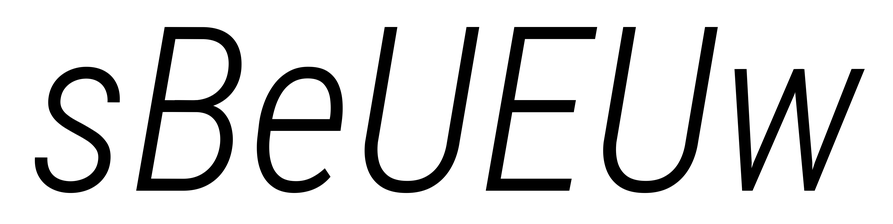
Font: Roboto-Italic_Condensed_Light_Italic